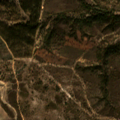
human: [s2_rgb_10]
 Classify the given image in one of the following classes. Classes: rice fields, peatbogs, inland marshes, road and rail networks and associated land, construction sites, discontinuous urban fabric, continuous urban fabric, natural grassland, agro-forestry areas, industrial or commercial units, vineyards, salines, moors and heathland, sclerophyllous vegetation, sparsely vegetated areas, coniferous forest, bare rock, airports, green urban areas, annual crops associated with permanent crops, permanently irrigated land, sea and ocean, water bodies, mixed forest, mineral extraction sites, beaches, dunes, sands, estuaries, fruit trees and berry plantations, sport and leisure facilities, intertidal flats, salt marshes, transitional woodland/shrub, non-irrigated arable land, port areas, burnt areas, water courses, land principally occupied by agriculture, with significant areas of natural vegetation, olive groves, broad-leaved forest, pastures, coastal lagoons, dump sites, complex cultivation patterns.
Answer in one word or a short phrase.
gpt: non-irrigated arable land, broad-leaved forest, transitional woodland/shrub